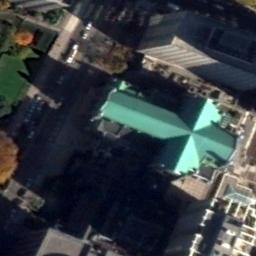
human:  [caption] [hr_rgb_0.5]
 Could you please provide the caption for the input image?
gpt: A church with a cyan roof, The main house of the church has a cross-shaped roof, And there are several buildings and roads and trees and lawns around the church .

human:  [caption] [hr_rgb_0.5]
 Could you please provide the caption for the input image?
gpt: The green church with a cross-shaped roof is surrounded by other buildings .

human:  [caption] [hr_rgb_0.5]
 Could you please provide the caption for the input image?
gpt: This is a church with an umbrella roof .

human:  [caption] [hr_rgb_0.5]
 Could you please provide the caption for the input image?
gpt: There is a church with green roof between the road and some buildings .

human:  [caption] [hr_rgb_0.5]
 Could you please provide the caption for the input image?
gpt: There are many buildings near the church .